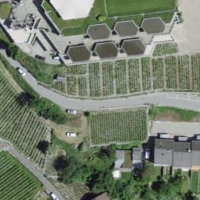
EUNIS habitat code: 24
Species observed at this site:
Actitis hypoleucos
Fulica atra
Aegithalos caudatus
Buteo buteo
Sylvia atricapilla
Phylloscopus collybita
Luscinia megarhynchos
Ardea purpurea
Erithacus rubecula
Pica pica
Phoenicurus ochruros
Sitta europaea
Garrulus glandarius
Saxicola rubicola
Falco tinnunculus
Corvus corax
Periparus ater
Cyanistes caeruleus
Anas platyrhynchos
Sturnus vulgaris
Aythya fuligula
Fringilla coelebs
Passer domesticus
Carduelis carduelis
Turdus merula
Columba palumbus
Phalacrocorax carbo
Parus major
Hirundo rustica
Milvus milvus
Motacilla alba